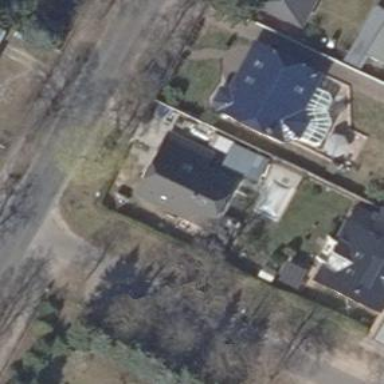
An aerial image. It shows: Gabled roofed house.